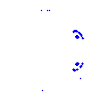
Particle: electron